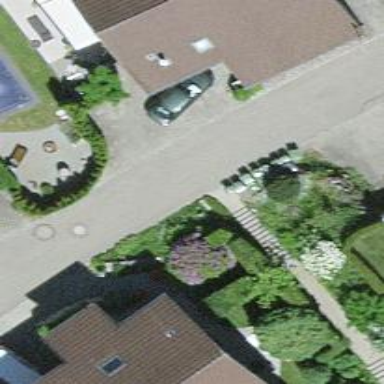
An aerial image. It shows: Set of steps on the road.